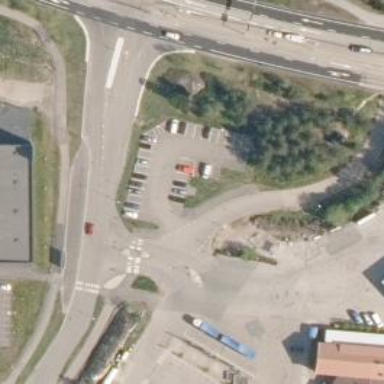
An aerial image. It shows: Parking area with asphalt surface designed for park and ride use.